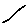
Label: line